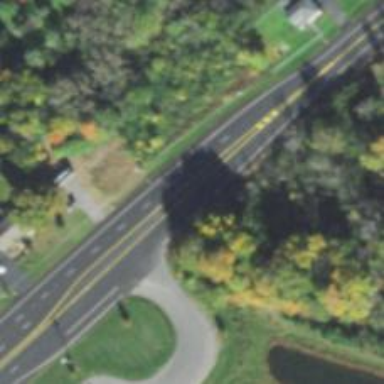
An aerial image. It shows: Secondary road.